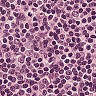
Metastatic tissue present: no